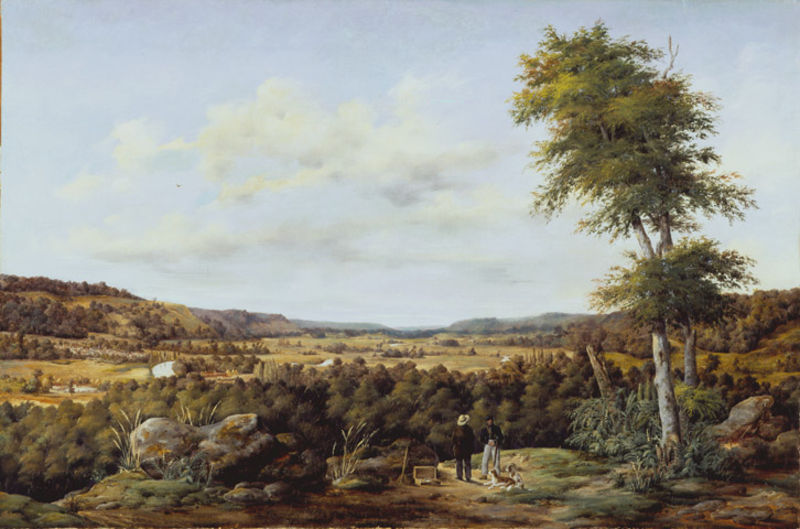
Titel: Landschaft in Belgien
Künstler: Johann Wilhelm Schirmer
Standort: Karlsruhe
Institution: Staatliche Kunsthalle Karlsruhe
Schlagwörter: baum, berg, blau, blätter, felsen, gemälde, himmel, mann, umhang, vogel, wasser, weiß, wolken, baumstämme, bäume, fluss, gelb, grün, himmerl, landschaft, menschen, ocker, sand, äste, braun, grau, hell, hintergrund, hut, hüte, kopfbedeckungen, licht, männer, reden, schwarz, straße, ausblick, blick, gras, haus, hund, hunde, tiere, weg, wiese, wolke, beige, gespräch, herren, malerei, mütze, mützen, stehen, stein, steine, öl, bach, baumstamm, birke, birken, ebene, einsamkeit, feld, ferne, gräser, horizont, häuser, hügel, natur, schilf, stamm, strauch, vögel, weide, weite, busch, büsche, gebüsch, gewässer, sonne, sträucher, wege, wiesen, mantel, personen, pflanzen, tal, wald, bauern, stock, bewölkt, deutschland, aussicht, kopfbedeckung, farbig, sommer, italien, naturalismus, vedute, stab, afrika, berge, fels, gebirge, wüste, öde, dorf, bergkette, herbst, picknick, rast, amerika, wagen, romantik, strom, turner, strohhut, maler, korb, farn, steppe, bauer, straßen, picknickkorb, suchen, heide, moos, künstler, kiste, schachtel, malen, jagd, sonnig, kasten, bewachsen, jäger, kiefer, hügelig, jagdhund, wanderer, brauntöne, forscher, federwolken, kakteen, graben, felsbrocken, wildnis, usa, aufklärung, entdecker, tourist, hirte, weise, findling, schatz, koffer, bewuchs, friedlich, vermessung, linde, binsen, lindenbaum, true, brasilien, vermesser, herrn, hiimmel, himmel baum, thale, büsdche, #hut, niedere vegetation, wald+, bellavista, büschee, überhälter